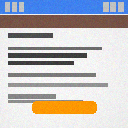
Screen state: on